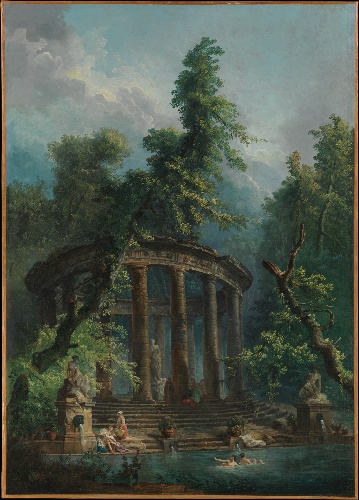
Title: The Bathing Pool
Artist: Hubert Robert
Artist bio: French, Paris 1733–1808 Paris
Date: 1777–79
Object type: Painting
Classification: Paintings
Medium: Oil on canvas
Dimensions: 68 3/4 x 48 3/4 in. (174.6 x 123.8 cm)
Department: European Paintings
Credit line: Gift of J. Pierpont Morgan, 1917
Accession year: 1917
Repository: Metropolitan Museum of Art, New York, NY
Tags: Temples|Women|Bathing|Fountains|Gardens